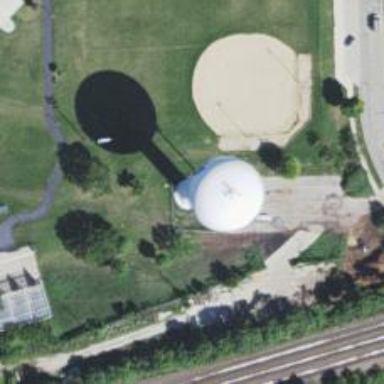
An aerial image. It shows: Water tower that is man-made.